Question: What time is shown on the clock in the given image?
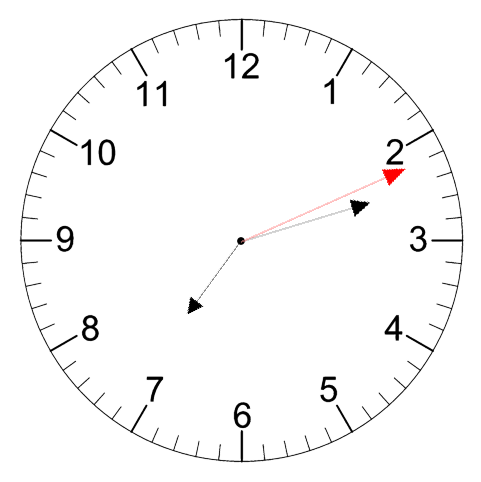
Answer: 07:12:11